Question: I am using a simple prop call to change the state of a 'jqueryui' "toggle" button (aka 'checkbox') using this:
'$("#completed_button").prop("checked", true);'
Functionally the checkbox is changing state and the script is operating properly. Unfortunately it is not changing the visual state of the button. Any idea why its not and what I can do to make it so?
Example: Below the middle is what it looks like when you use the mouse to toggle, right is what happens when i use the above call. Notice how the text is correct, but the visual highlight is not.

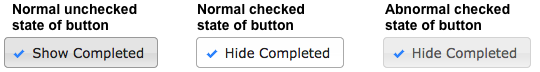
Answer: The problem is that the jQuery-UI elements for the button are listening for change events from the toggle button but the change event doesn't fire when you say '.prop('checked', true)'. This behavior goes all the way back to the <URL>:
> The change event occurs when a control loses the input focus and its value has been modified since gaining focus. This event is valid for INPUT, SELECT, and TEXTAREA. element.
Calling '.prop('checked', true)' (or even '.attr('checked', 'checked')') doesn't alter the focus so no change event occurs.
The solution is to trigger the change event yourself:
'''
$("#completed_button").prop("checked", true).change();
'''
That should let the jQuery-UI wrapper know that the checkbox has changed state and then the jQuery-UI visual will also change.
Here's a quick demo that illustrates what's going on: <URL>